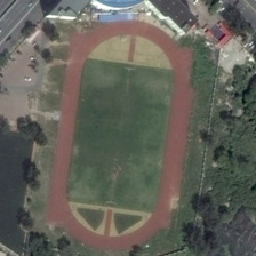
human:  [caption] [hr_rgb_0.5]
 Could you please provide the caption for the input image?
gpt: At the corner of the intersection near the lawn lies a wooden road.

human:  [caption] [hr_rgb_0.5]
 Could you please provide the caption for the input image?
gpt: There's a dirt field at the corner of a cross near a lawn with trees.

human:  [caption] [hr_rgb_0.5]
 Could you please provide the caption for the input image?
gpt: There is a green lawn track at the intersection.

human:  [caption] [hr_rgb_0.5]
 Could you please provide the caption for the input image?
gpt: At the corner of an intersection, there is a ground track and field, next to a green lawn.

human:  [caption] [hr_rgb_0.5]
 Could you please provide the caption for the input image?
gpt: There's a lane in the corner of a crossroads near a lawn with trees.